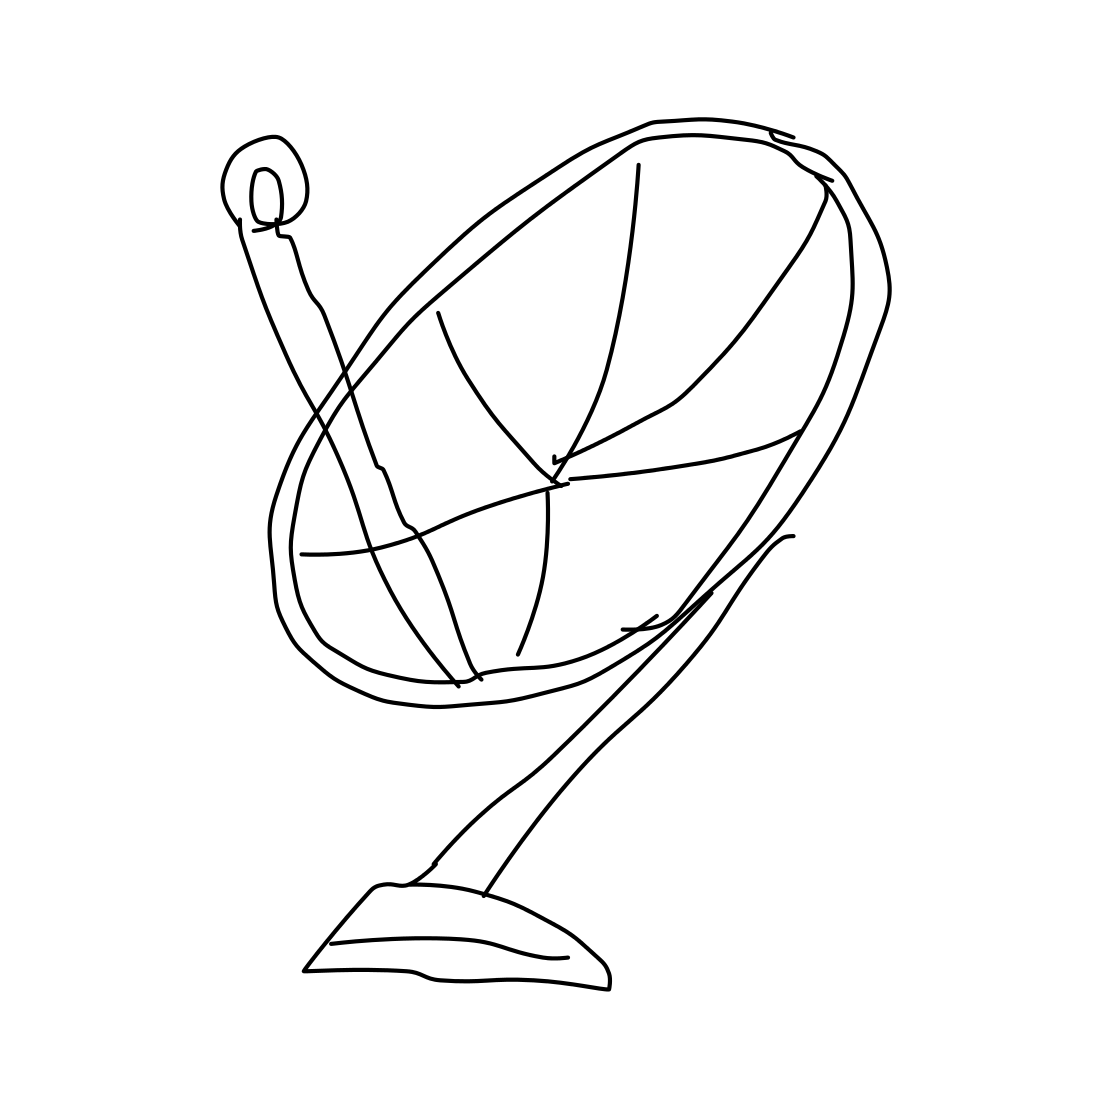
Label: satellite dish